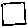
Label: square